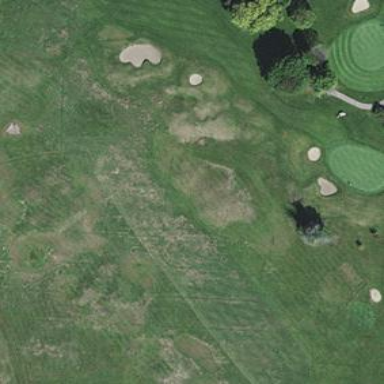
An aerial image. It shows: Driving range for golf practice.